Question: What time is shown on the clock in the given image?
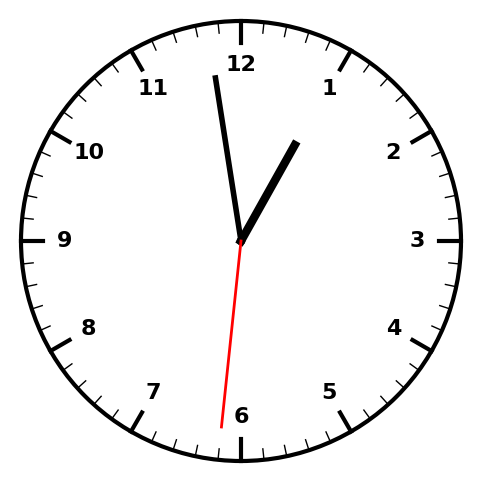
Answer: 12:58:31